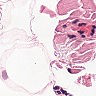
Metastatic tissue present: no